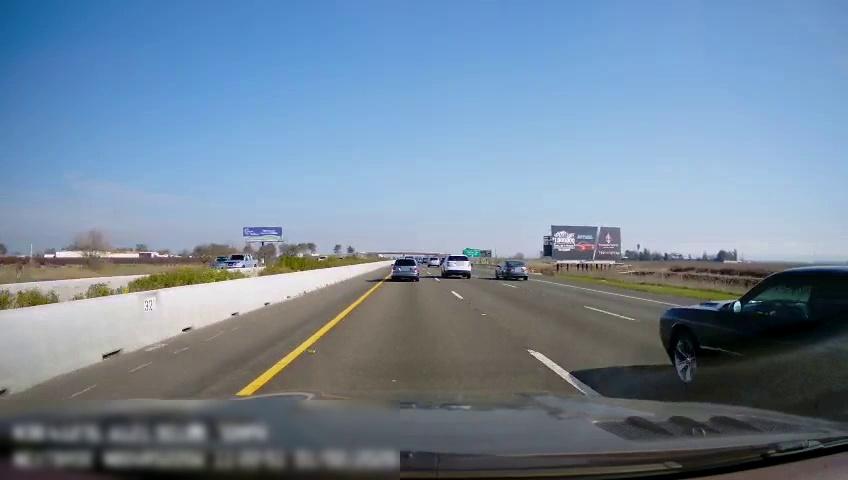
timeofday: Day
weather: Sunny
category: Drivable Space
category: Vehicles | Car
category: Vehicles | SUV
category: Vehicles | Car
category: Vehicles | Car
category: Vehicles | SUV
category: Vehicles | Truck
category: Vehicles | SUV
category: Lanes | Current Lane
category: Lanes | Current Lane
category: Lanes | Alternate Lane
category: Lanes | Alternate Lane